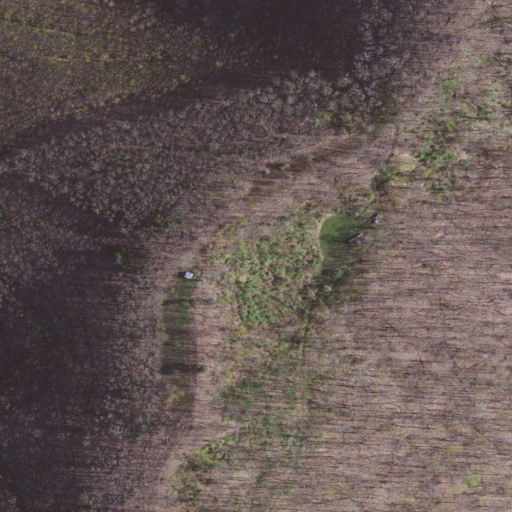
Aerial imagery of mountain in Virginia named Lewis Mountain containing deciduous forest and open development